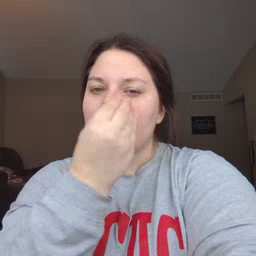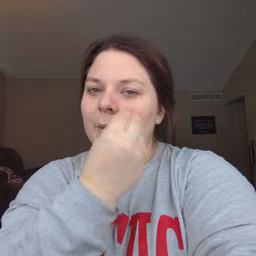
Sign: flower